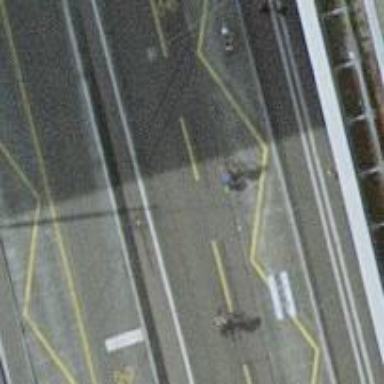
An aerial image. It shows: Trolleybus stop position for public transport.